Question: I'm assuming this is some sort of timezone offset issue, but can anyone explain exactly what is happening here? Note that this is <URL>.
'''
SELECT
DateUpdated,
TimeUpdated,
SUBSTRING(dateUpdated,0,11) as DU,
SUBSTRING(timeUpdated,0,11) as TU
FROM Schema.Table
'''

Why is 'SUBSTRING(DateUpdated,0,11)' different than the first 11 characters of 'DateUpdated'?
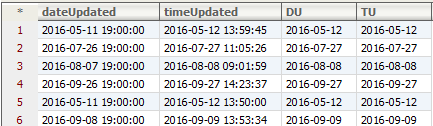
Answer: Would be better if you will past definition in this class for this properties. And anyway I would not recommend to work with dates as with strings. Instead you should use <URL>' only time from this property